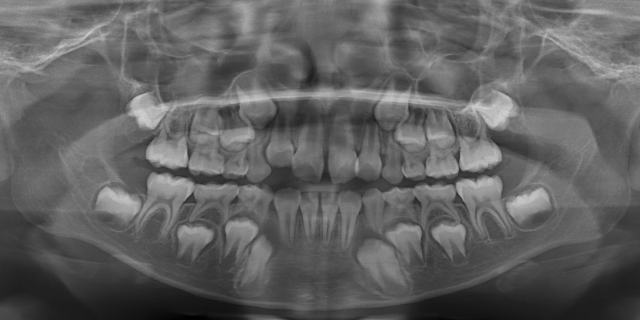
child